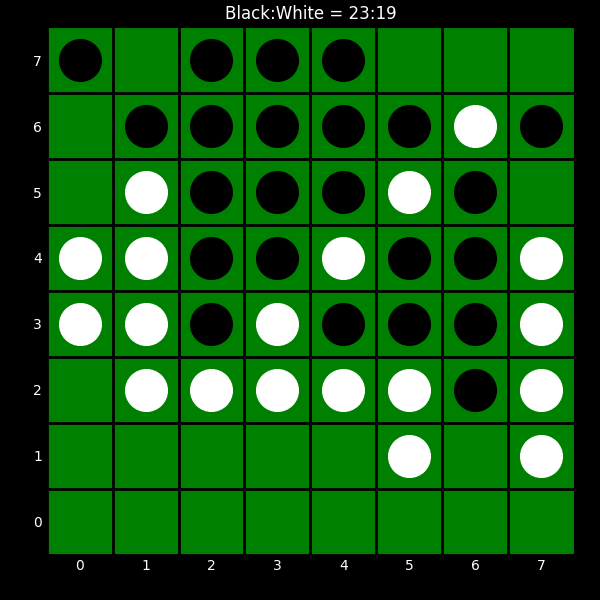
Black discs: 23
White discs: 19